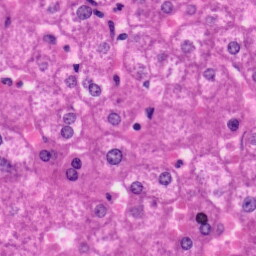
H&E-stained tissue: Liver